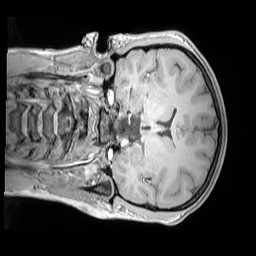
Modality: MP2RAGE
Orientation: coronal
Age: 12
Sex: female
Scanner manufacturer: siemens
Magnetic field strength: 3 T
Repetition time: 4 s
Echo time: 0.00303 s